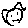
Label: cat